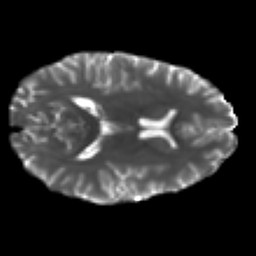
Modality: T2w
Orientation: axial
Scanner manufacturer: ge
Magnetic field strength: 3 T
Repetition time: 7.98 s
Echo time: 0.0701 s